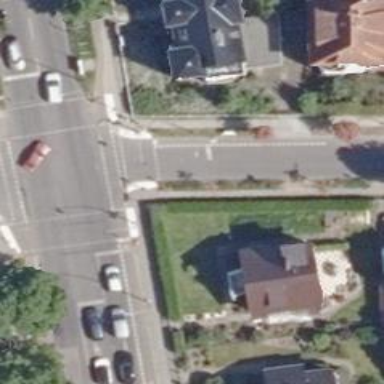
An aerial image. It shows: Road with traffic signals.